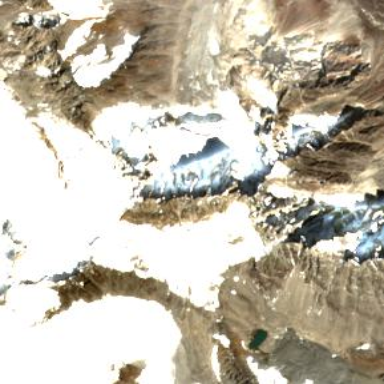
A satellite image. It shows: Majestic glacier in the distance.